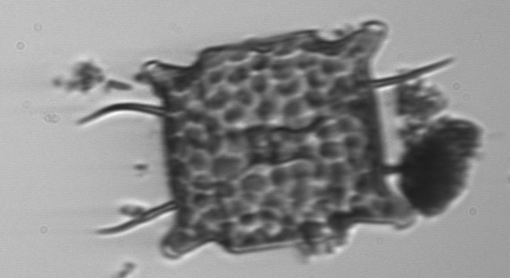
Label: Odontella